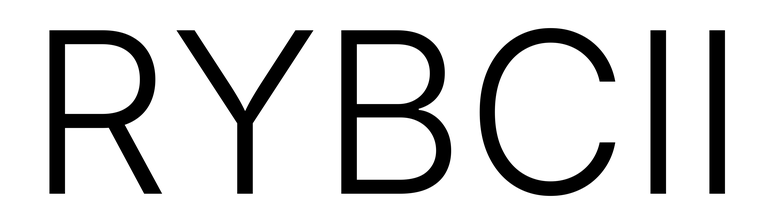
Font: Inter_Light